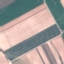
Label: AnnualCrop